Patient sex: F
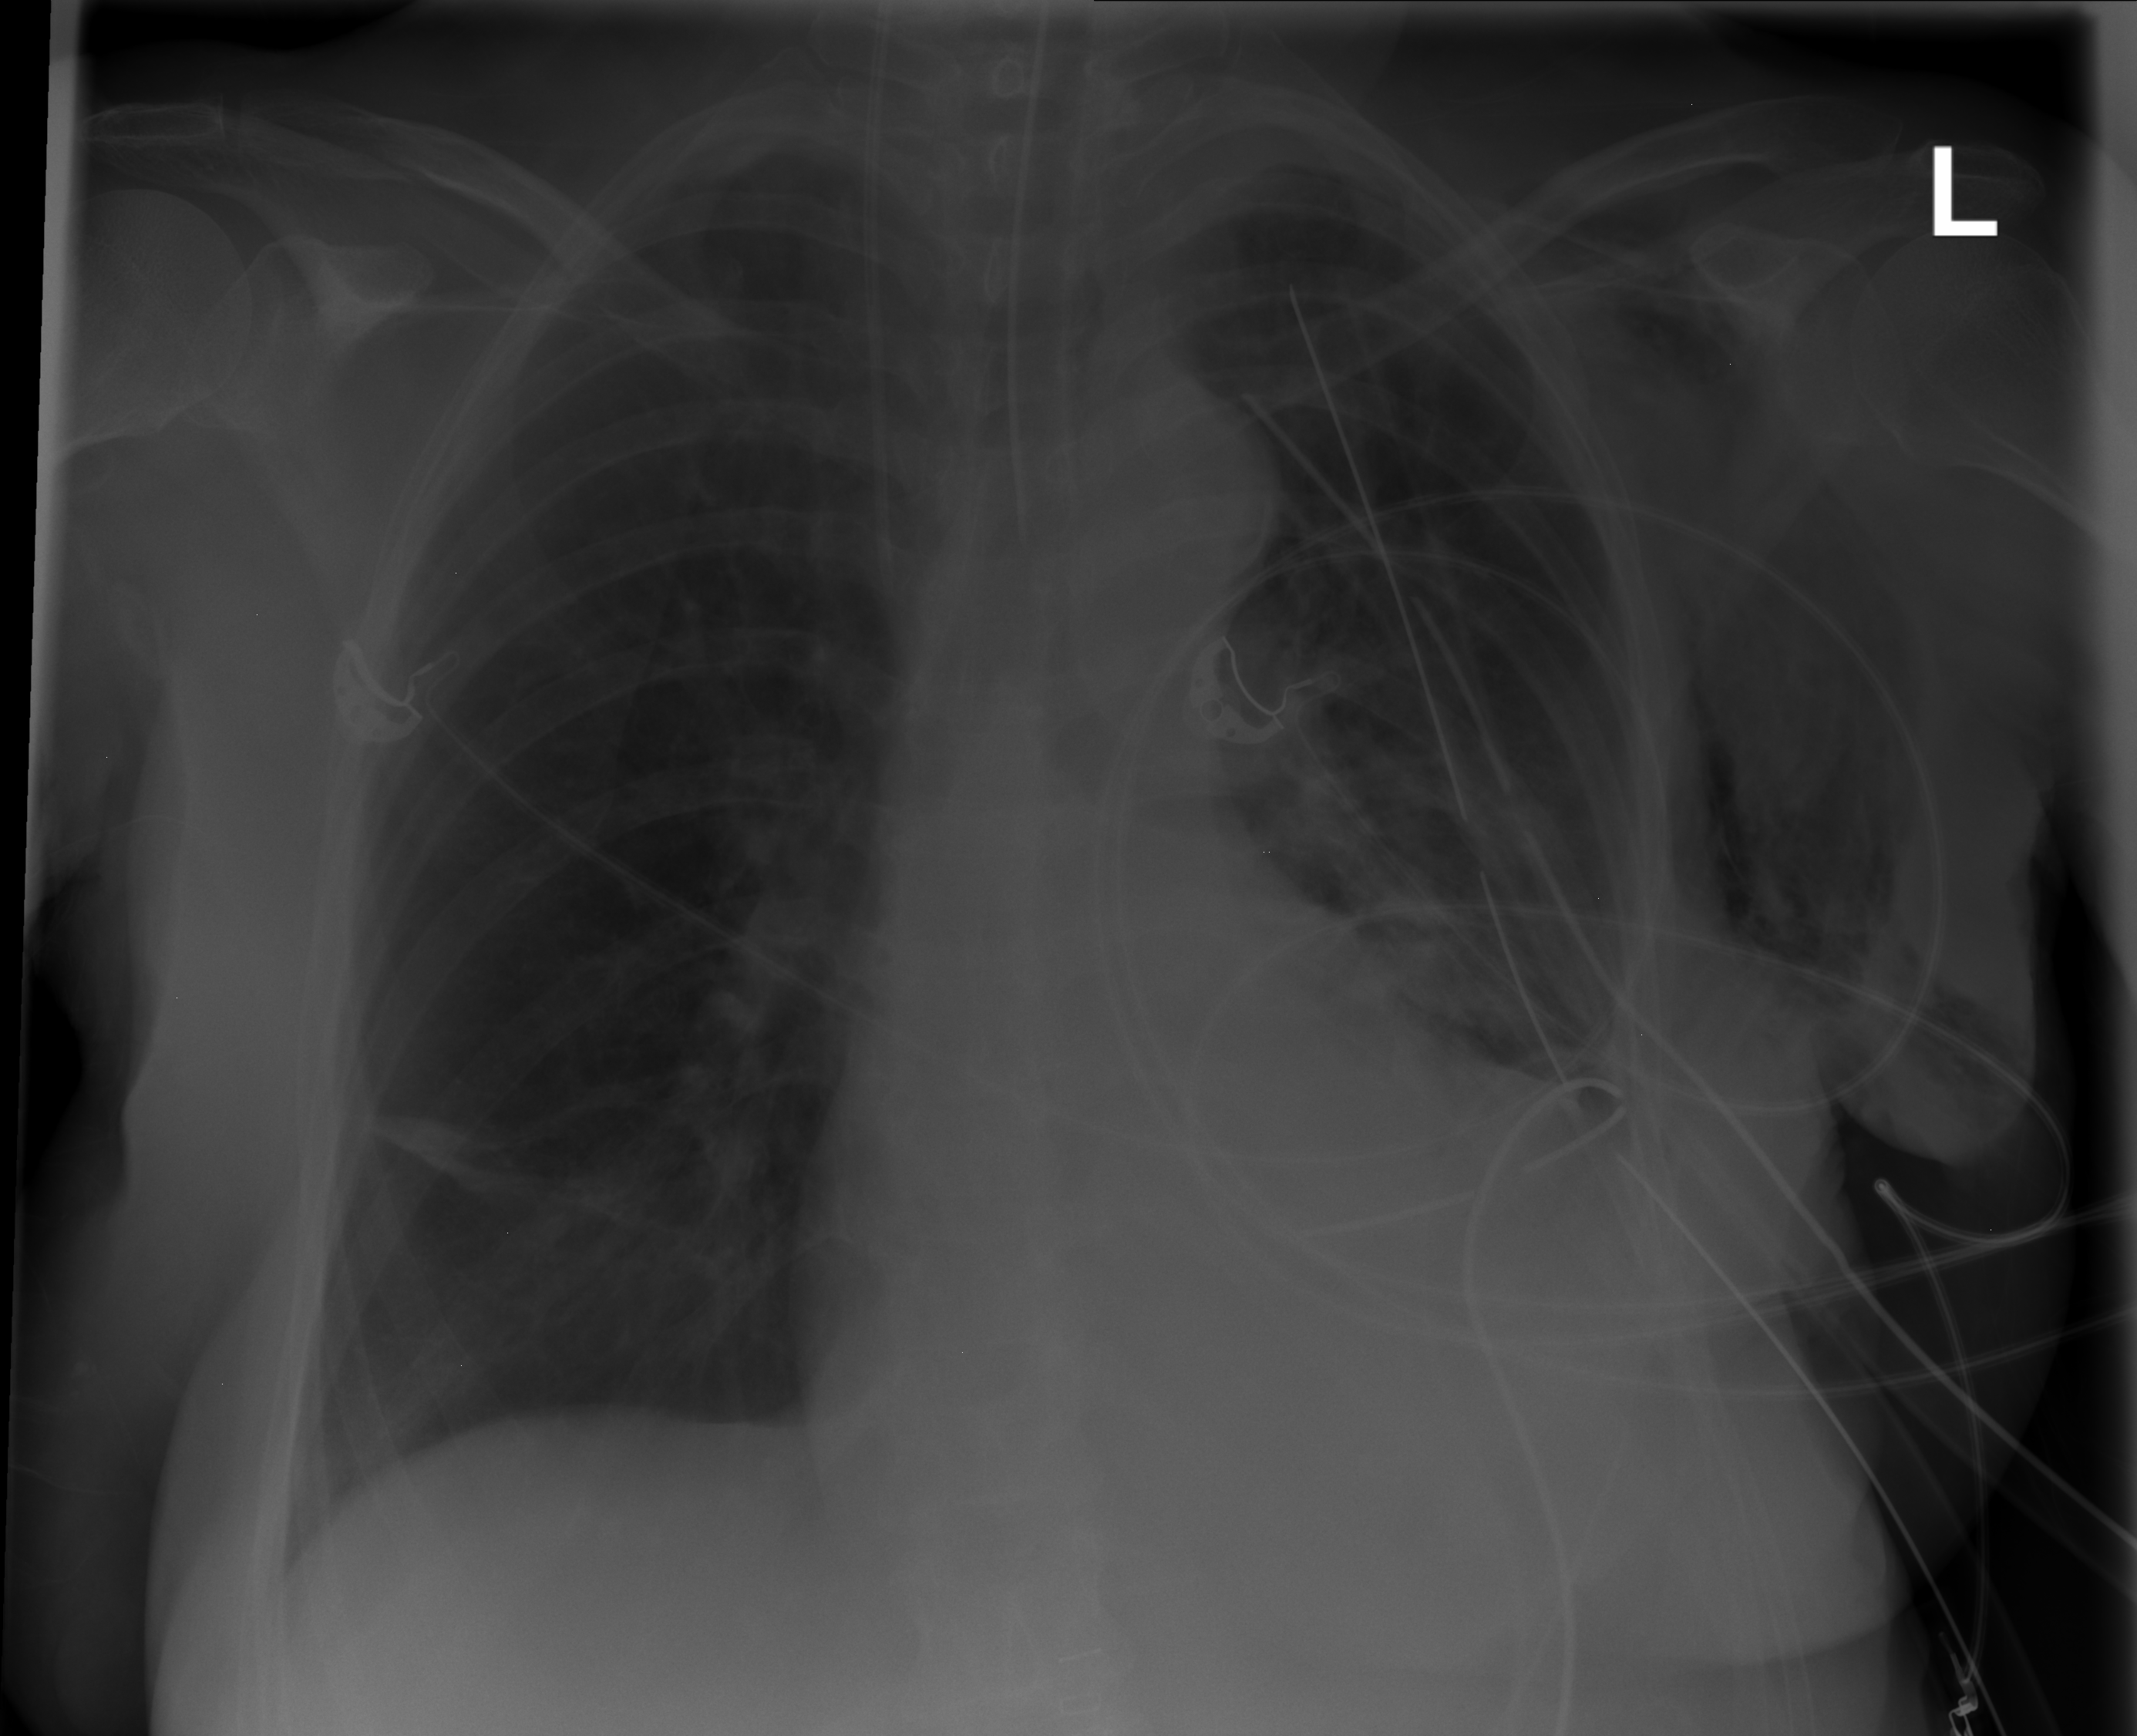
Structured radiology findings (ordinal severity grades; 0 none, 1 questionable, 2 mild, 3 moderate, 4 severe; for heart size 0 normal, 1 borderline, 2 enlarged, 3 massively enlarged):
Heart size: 2
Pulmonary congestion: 0
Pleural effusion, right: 0
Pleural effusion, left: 2
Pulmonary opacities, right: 0
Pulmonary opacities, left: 2
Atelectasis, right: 2
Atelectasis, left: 2